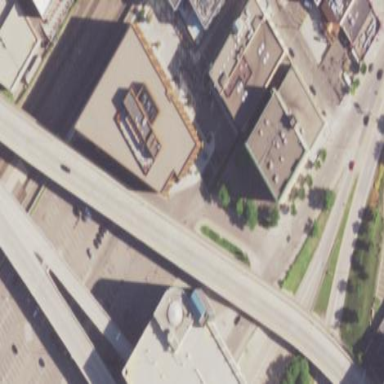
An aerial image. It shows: Office building.